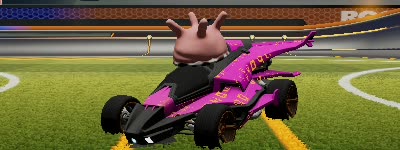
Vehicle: aftershock